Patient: sex M, age 61
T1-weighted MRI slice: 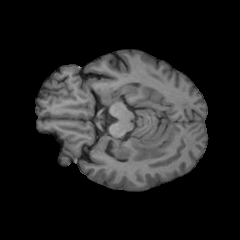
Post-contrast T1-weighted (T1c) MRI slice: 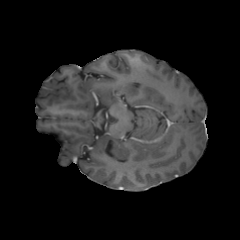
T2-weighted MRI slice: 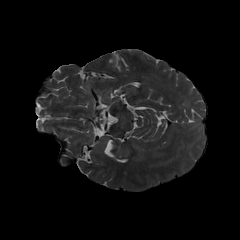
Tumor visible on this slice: no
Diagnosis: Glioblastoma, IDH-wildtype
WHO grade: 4